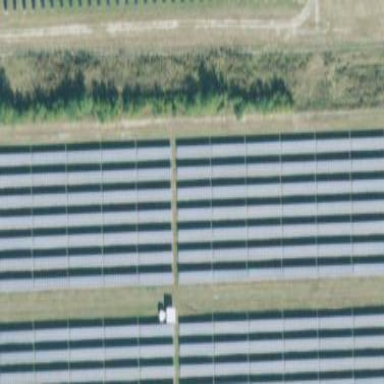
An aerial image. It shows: Solar power generator utilizing photovoltaic technology with solar photovoltaic panels.